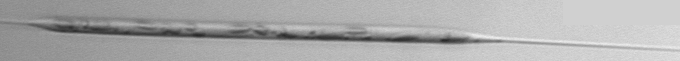
Label: Rhizosolenia